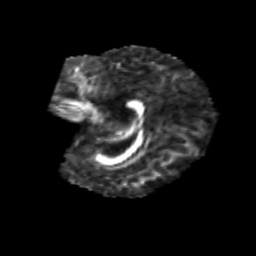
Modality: FA
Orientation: sagittal
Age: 6
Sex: female
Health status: healthy